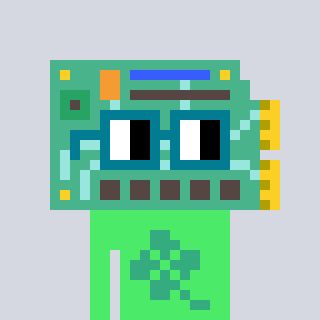
a pixel art character with square dark green glasses, a chipboard-shaped head and a teal-colored body on a cool background